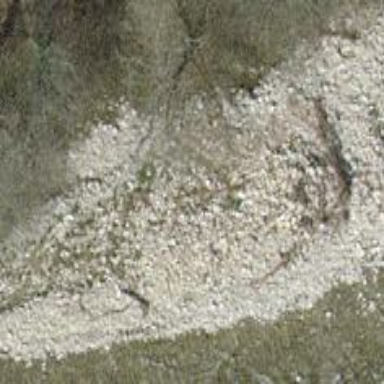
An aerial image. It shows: Terrain covered in shingle.